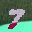
Label: 7